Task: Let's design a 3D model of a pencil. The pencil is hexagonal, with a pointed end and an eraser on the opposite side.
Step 66:
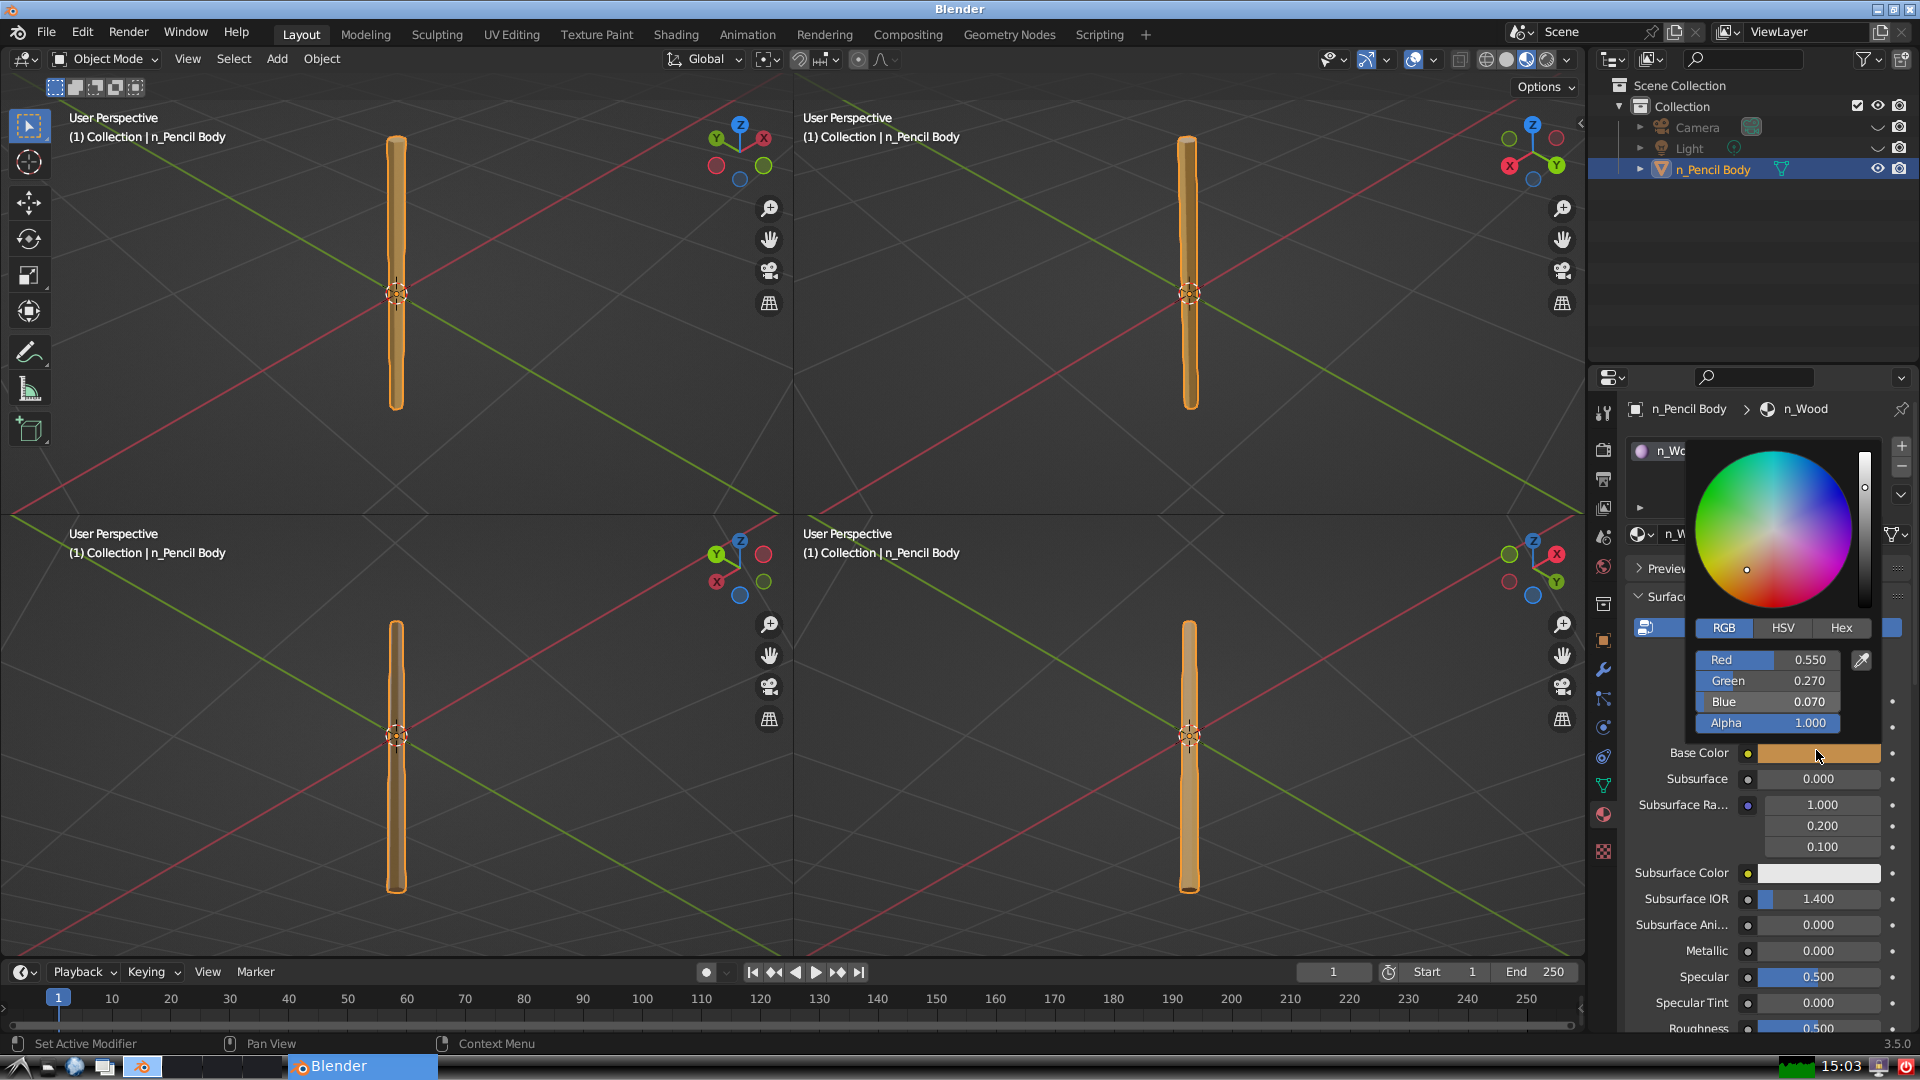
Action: click: no